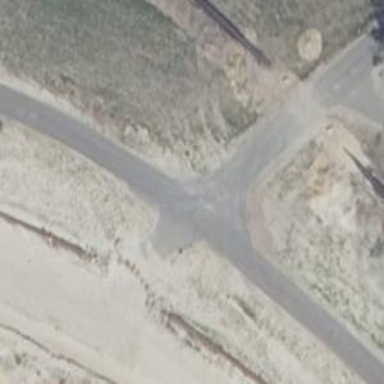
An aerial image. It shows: Asphalt track with grade1 surface.